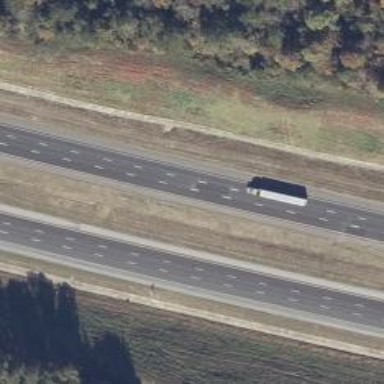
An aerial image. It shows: Asphalt motorway.